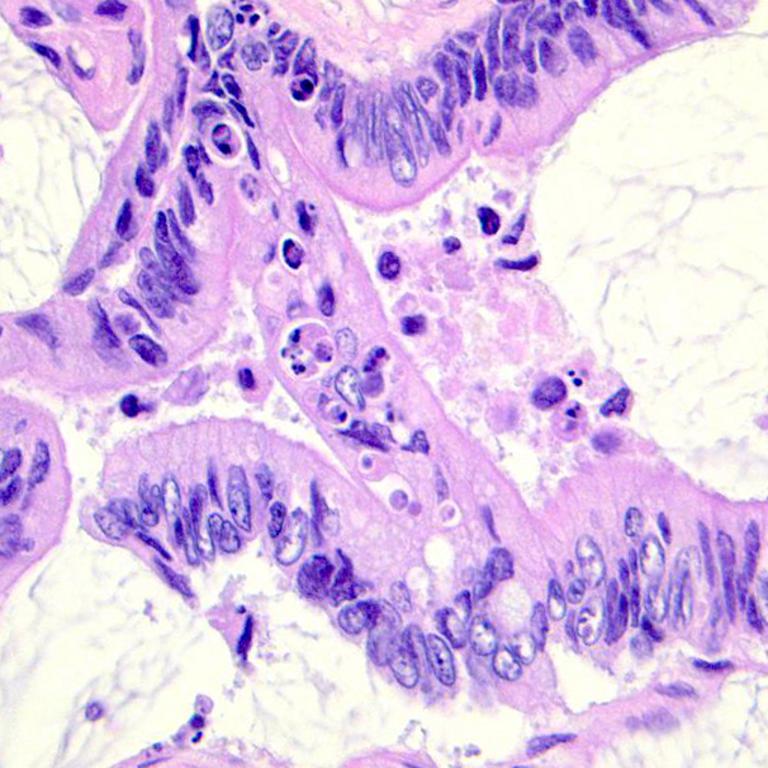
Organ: colon
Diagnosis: adenocarcinomas